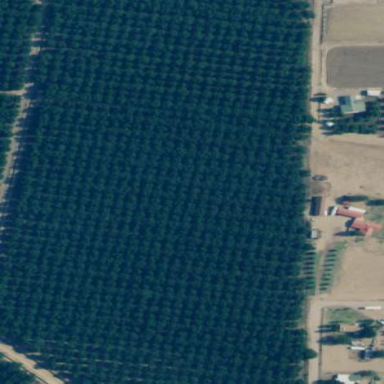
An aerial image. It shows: Orchard.